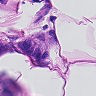
Metastatic tissue present: yes